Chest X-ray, AP view. Patient: 64 years old, sex M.
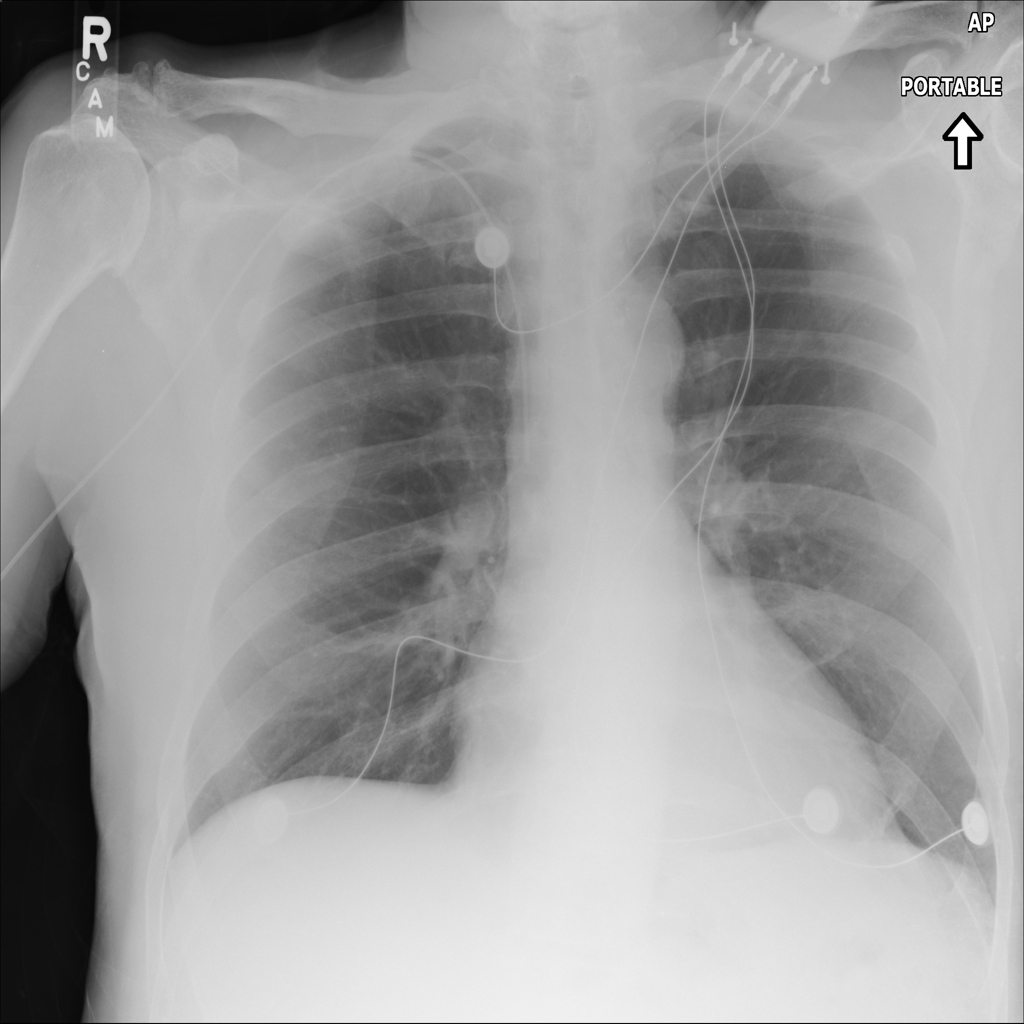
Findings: No Finding